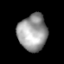
Tissue: lung
Cell type: Smooth muscle cells
Senescence score: 0.5881
Nuclear area (px): 1035
Mean DAPI intensity: 155.517